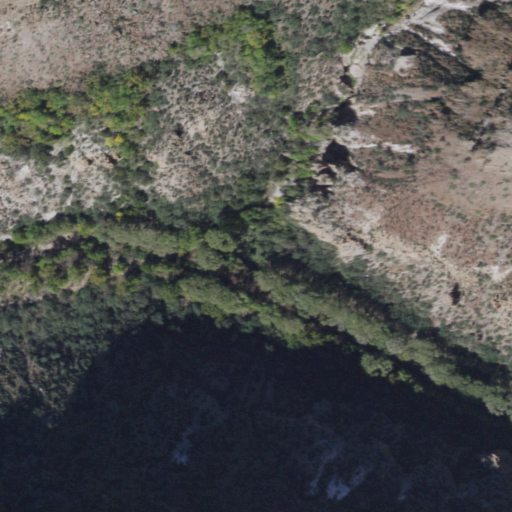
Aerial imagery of valley in Arizona named Paisano Canyon containing shrub, woody wetlands, and herbaceous wetlands